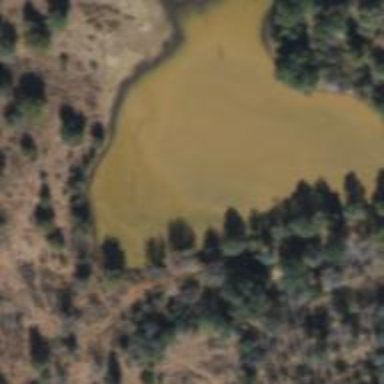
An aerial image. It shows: Reservoir.